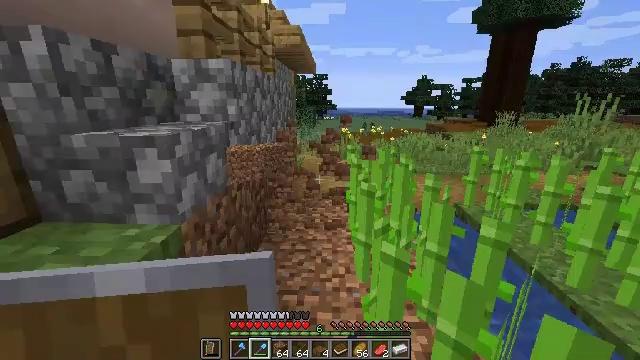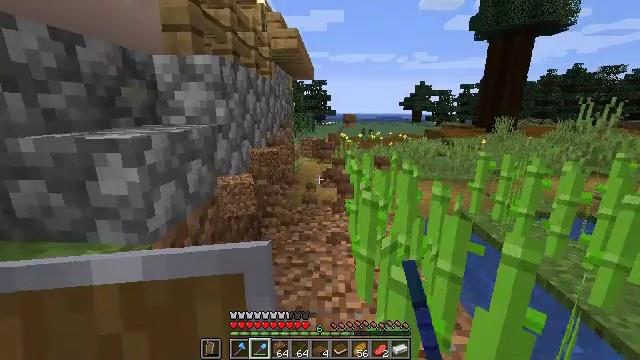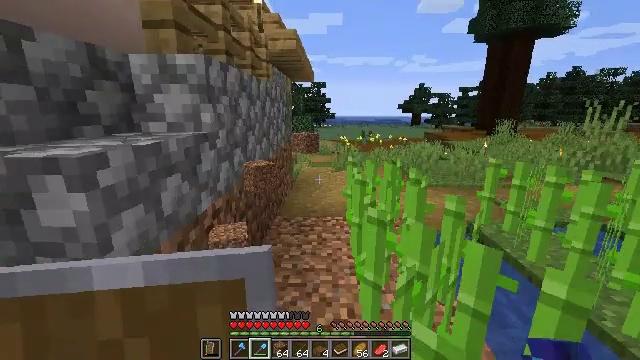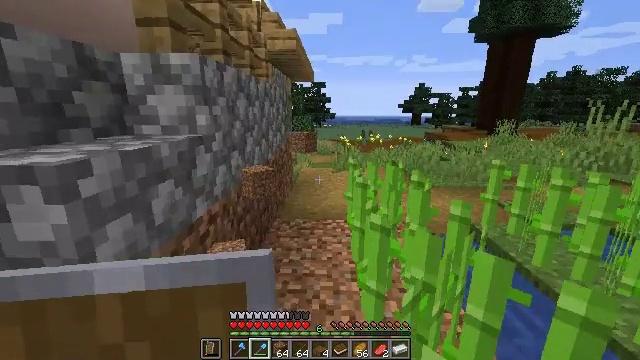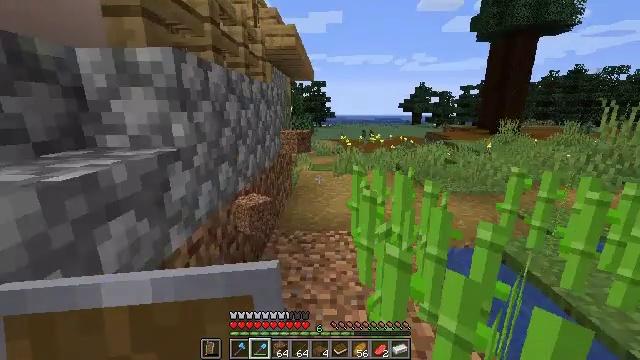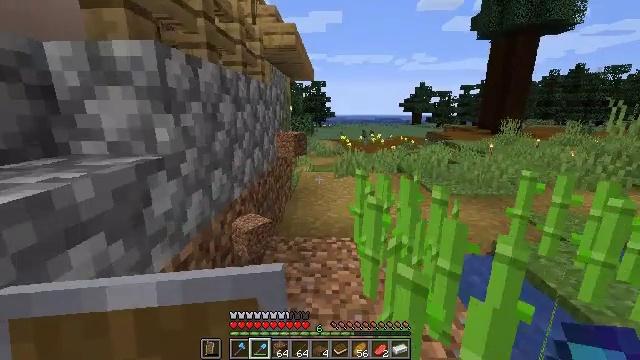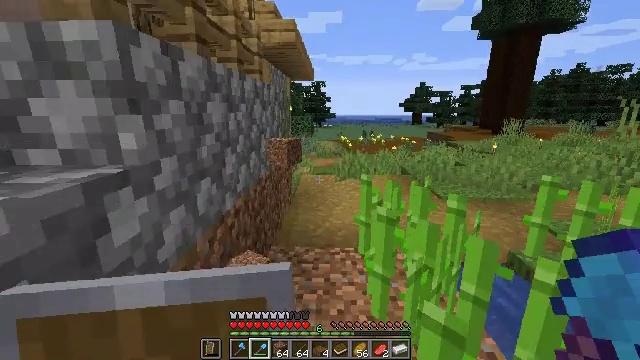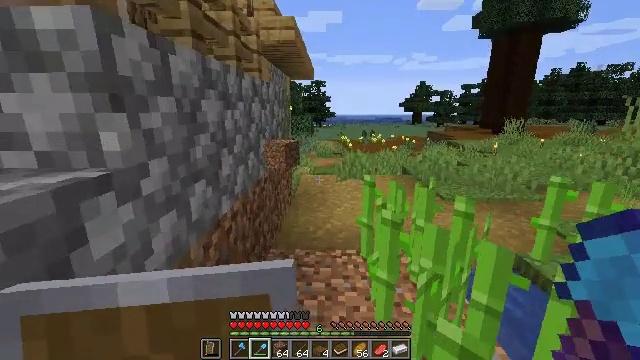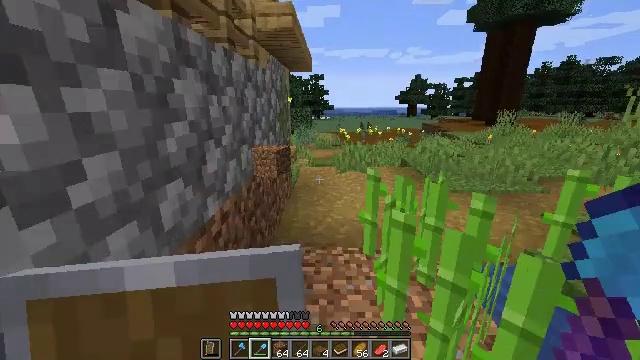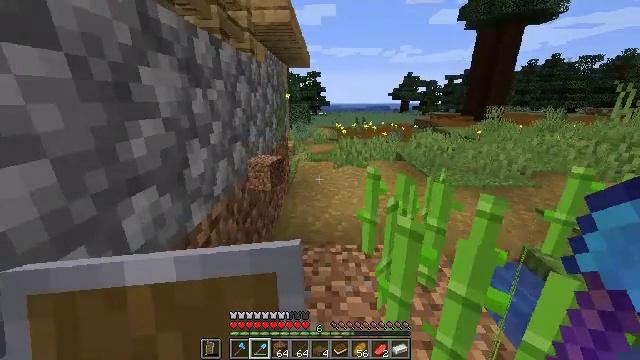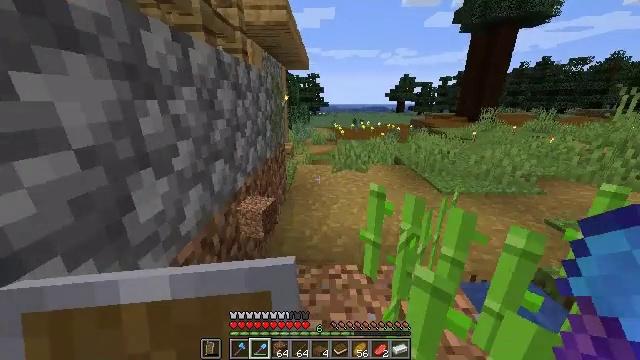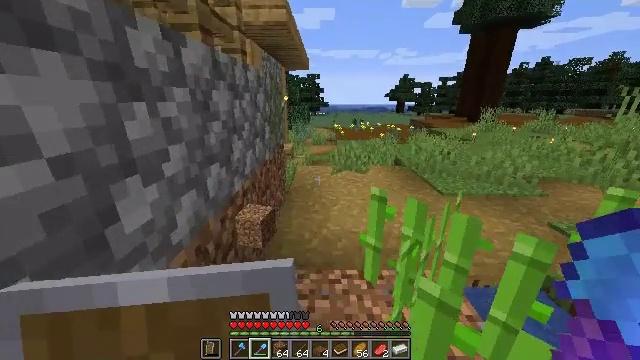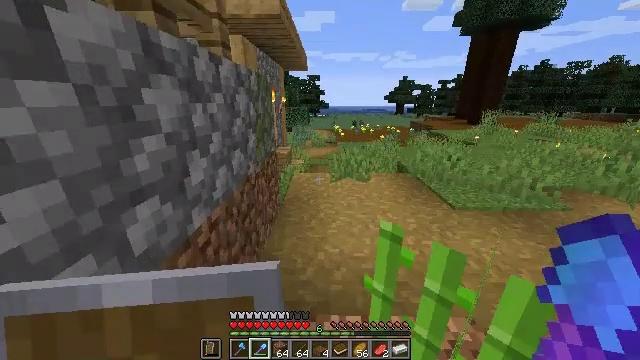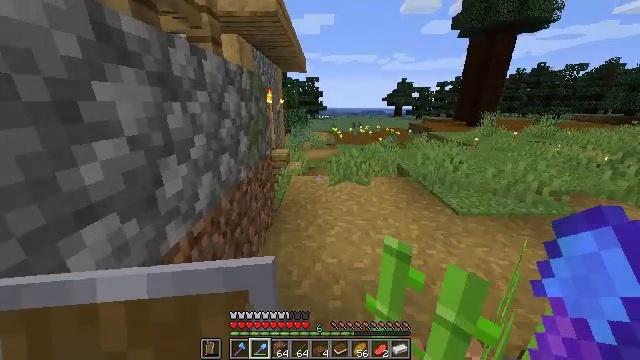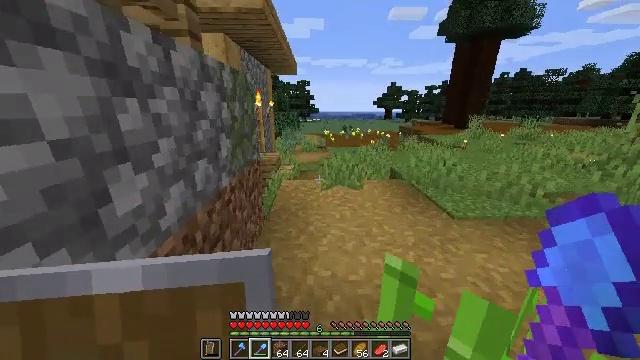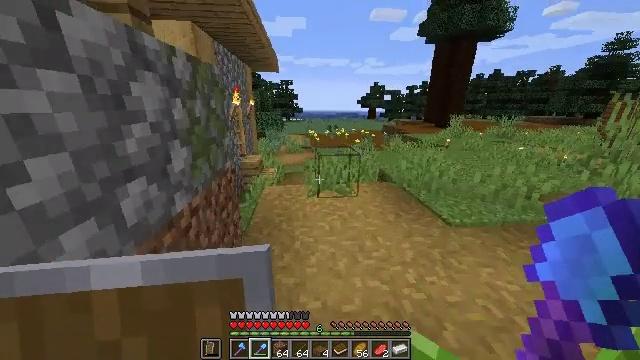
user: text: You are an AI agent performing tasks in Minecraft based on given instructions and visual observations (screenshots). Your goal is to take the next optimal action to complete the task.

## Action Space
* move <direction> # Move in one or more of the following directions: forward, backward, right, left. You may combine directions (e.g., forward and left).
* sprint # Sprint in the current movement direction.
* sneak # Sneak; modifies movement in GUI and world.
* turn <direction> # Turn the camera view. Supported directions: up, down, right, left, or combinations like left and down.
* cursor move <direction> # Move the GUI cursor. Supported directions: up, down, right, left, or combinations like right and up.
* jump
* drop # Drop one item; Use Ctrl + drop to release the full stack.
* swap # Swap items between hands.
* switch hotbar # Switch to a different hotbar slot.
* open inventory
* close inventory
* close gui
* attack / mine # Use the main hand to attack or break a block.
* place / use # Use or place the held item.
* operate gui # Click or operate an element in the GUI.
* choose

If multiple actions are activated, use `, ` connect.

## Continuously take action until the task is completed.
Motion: motion action
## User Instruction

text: Gather the podzol block.
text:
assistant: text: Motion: move forward, turn up, attack / mine
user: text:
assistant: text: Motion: move forward, attack / mine
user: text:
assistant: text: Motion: move forward, attack / mine
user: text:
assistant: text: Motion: move forward, attack / mine
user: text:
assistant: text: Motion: move forward, attack / mine
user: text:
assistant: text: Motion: move forward
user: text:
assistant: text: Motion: move forward, sprint
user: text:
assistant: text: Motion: move forward, sprint, turn down
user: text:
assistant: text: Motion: move forward, sprint, turn down
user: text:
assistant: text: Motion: move forward, sprint
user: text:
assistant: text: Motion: move forward, sprint
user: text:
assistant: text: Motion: move forward, sprint
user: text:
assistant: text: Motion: move forward, sprint
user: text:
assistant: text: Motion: move forward, sprint, turn right
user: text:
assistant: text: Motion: move forward, sprint, turn right
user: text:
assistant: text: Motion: move forward, sprint, turn right and down
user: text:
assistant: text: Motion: move forward, sprint, turn right and down
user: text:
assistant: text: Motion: move forward, sprint, turn right and down
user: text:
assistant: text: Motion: move forward, sprint, turn right
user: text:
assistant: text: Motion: move forward
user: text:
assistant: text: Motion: no_op
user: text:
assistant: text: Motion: turn right and up
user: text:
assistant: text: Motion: turn right and up
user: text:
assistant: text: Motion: turn right and up
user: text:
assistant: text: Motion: turn right and up
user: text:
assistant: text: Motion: turn right and up
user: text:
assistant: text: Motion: no_op
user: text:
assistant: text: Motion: move back, turn up
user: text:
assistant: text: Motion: move back
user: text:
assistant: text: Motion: move back